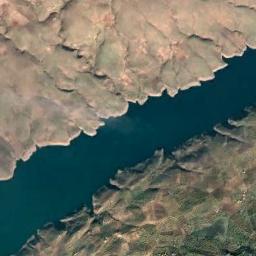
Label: river